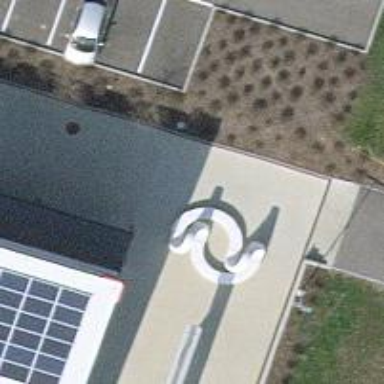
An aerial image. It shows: Wave lounger bench.